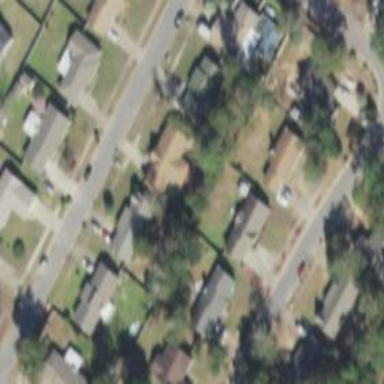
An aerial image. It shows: This residential area consists of single-family homes.